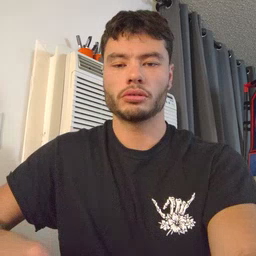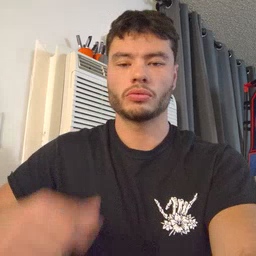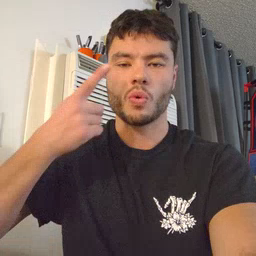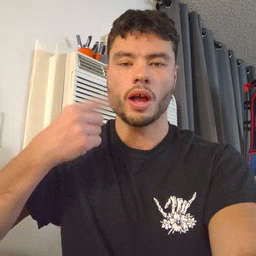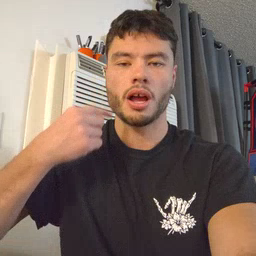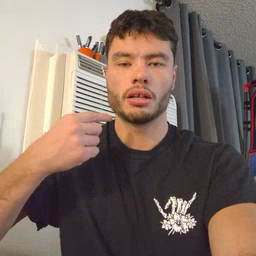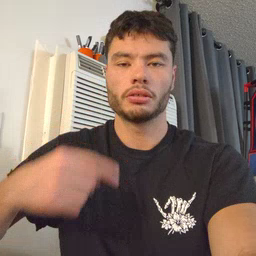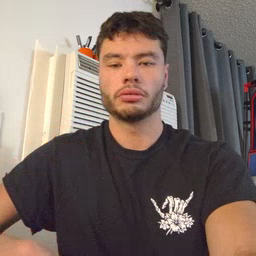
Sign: cry